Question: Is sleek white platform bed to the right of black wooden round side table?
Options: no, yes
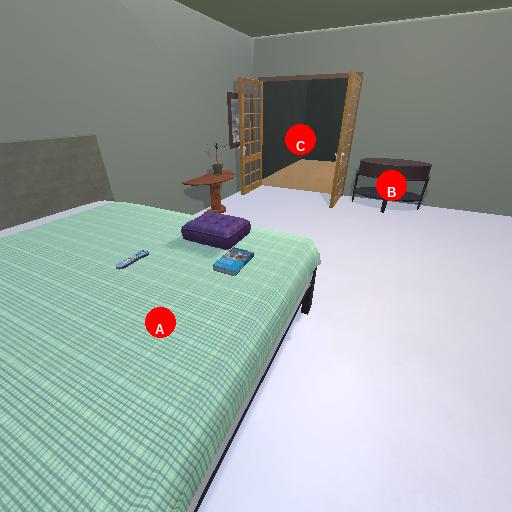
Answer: no